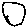
Label: circle